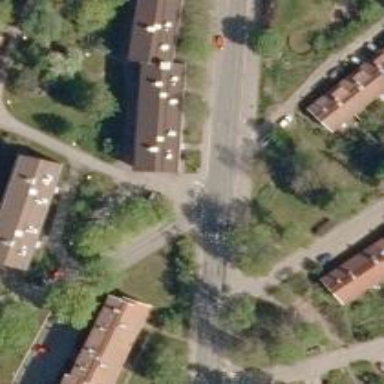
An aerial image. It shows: Uncontrolled road crossing.